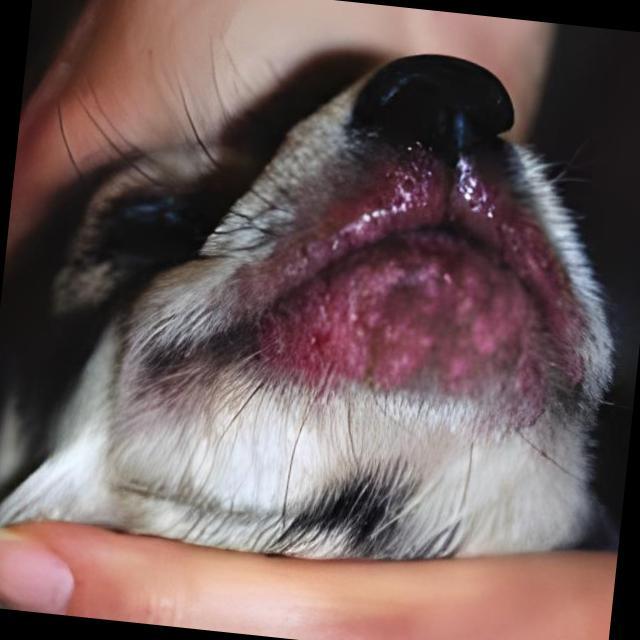
Canine dermatitis — inflammation of the skin presenting with erythema, pruritus, papules, and excoriation. May be allergic, contact, or atopic in origin.